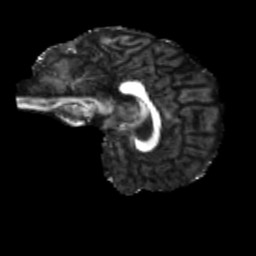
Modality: FA
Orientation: sagittal
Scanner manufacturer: siemens
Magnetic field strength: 3 T
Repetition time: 4 s
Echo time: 0.0594 s